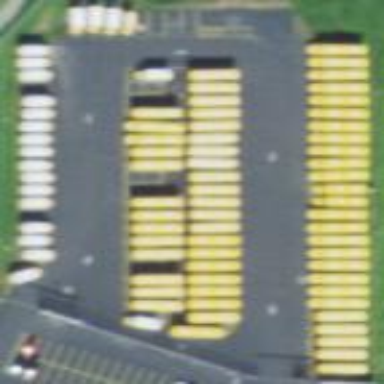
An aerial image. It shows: Parking area with asphalt surface.